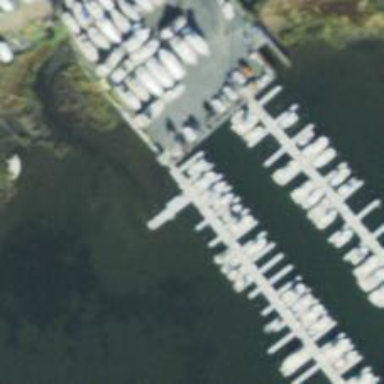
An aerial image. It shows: Pier with mooring facilities.